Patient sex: F
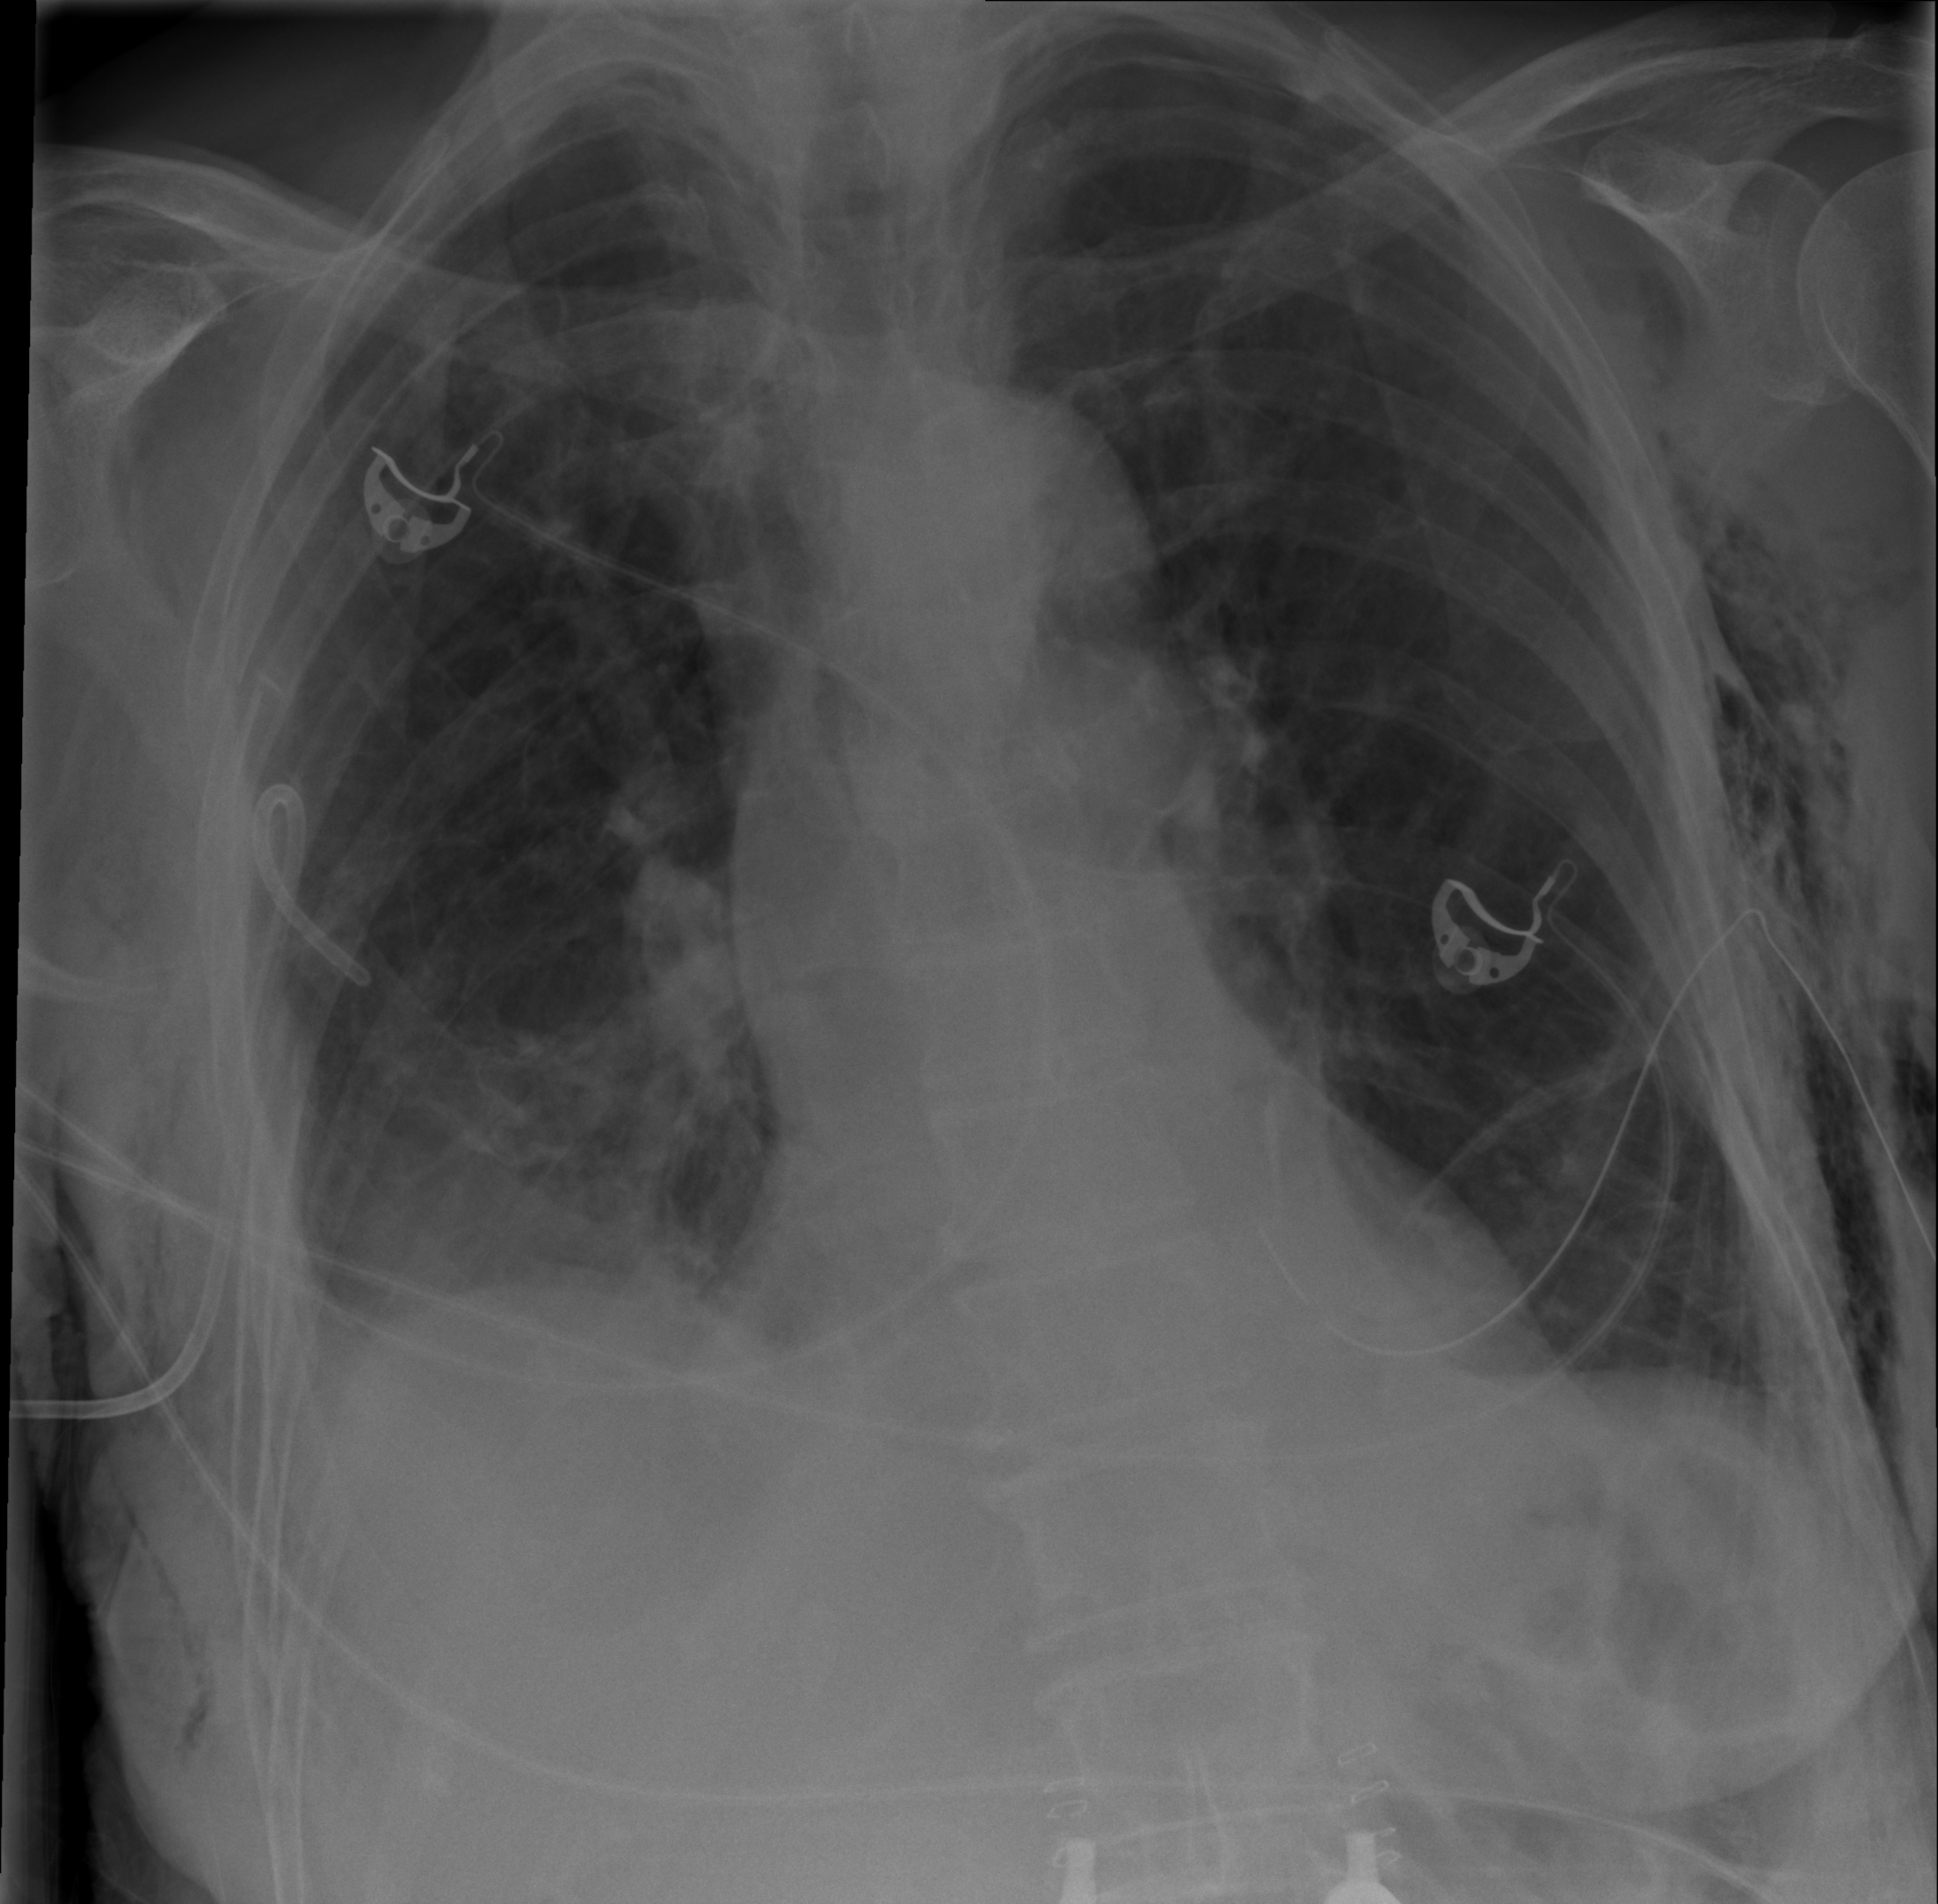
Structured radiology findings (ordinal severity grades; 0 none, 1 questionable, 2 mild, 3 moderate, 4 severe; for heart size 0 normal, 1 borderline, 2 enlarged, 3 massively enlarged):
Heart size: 0
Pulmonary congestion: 0
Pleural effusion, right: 2
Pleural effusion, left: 0
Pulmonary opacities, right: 2
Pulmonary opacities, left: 0
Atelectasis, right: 2
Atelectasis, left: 2